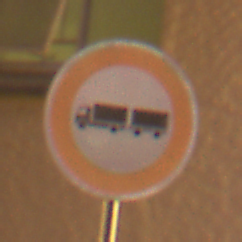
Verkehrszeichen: VerbotLastkraftwagenMitAnhaenger
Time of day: Night
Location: Outdoor (Urban)
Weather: Clear
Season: NotSpecified
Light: Artificial